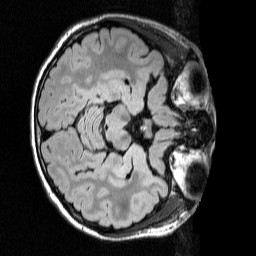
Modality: FLAIR
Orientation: axial
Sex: female
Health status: ill
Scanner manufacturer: siemens
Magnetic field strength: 3 T
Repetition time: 7 s
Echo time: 0.372 s